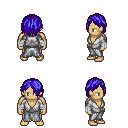
a pixel art fantasy rpg character, male body template, human, tanned skin, white robe, white pants, blue bangs hairstyle, white cloth bandages, four views (front, back, left, right), 2x2 character sprite sheet, small pixel art, hard edges, no anti-aliasing